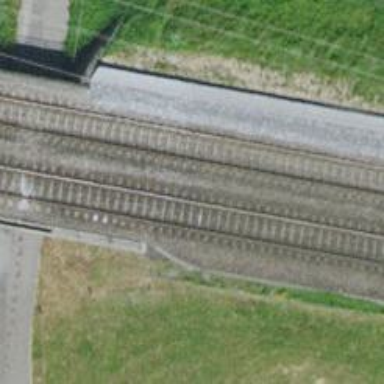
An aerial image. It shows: Railway bridge with electrified contact line. There is one track on the bridge.